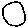
Label: circle